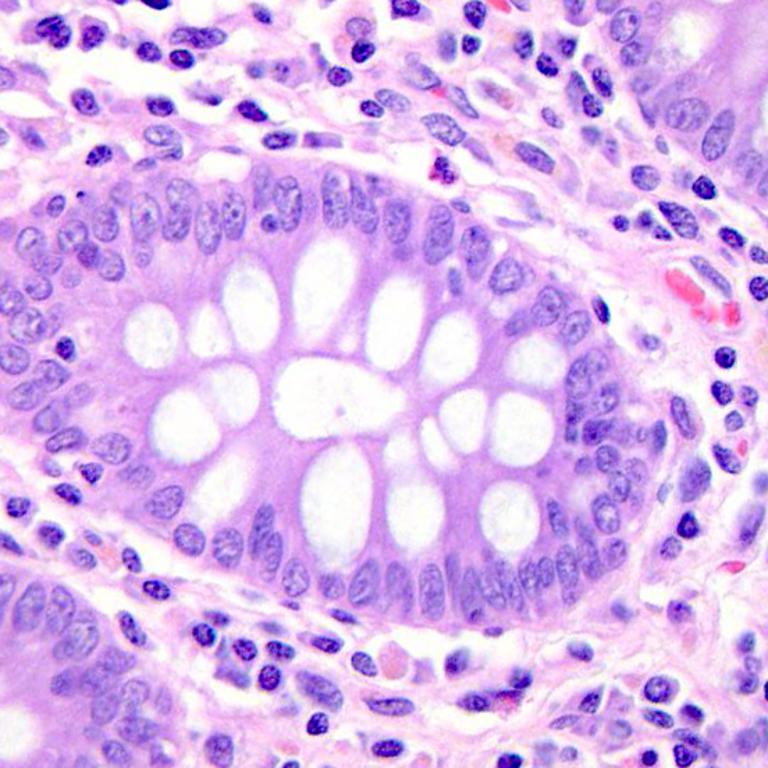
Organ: colon
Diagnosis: benign